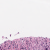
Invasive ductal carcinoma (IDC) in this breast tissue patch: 1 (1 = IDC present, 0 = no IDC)